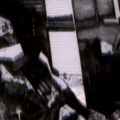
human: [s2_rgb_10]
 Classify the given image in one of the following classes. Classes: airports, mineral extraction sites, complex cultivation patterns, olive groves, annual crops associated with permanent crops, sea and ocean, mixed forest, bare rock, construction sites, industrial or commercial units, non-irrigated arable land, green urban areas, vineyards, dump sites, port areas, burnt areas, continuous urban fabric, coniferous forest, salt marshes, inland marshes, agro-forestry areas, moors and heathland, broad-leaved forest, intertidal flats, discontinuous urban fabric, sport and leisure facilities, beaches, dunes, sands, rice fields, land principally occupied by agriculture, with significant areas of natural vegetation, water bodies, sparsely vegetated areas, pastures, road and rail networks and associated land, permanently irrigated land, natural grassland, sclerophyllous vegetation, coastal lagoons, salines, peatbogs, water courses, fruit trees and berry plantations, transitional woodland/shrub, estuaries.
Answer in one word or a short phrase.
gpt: non-irrigated arable land, broad-leaved forest, coniferous forest, mixed forest, transitional woodland/shrub